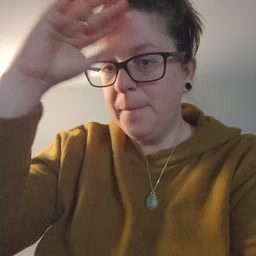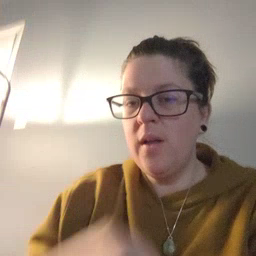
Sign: boy